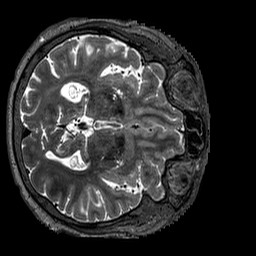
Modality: T2w
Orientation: axial
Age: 47
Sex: male
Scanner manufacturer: siemens
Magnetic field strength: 3 T
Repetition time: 3.2 s
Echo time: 0.567 s